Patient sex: M
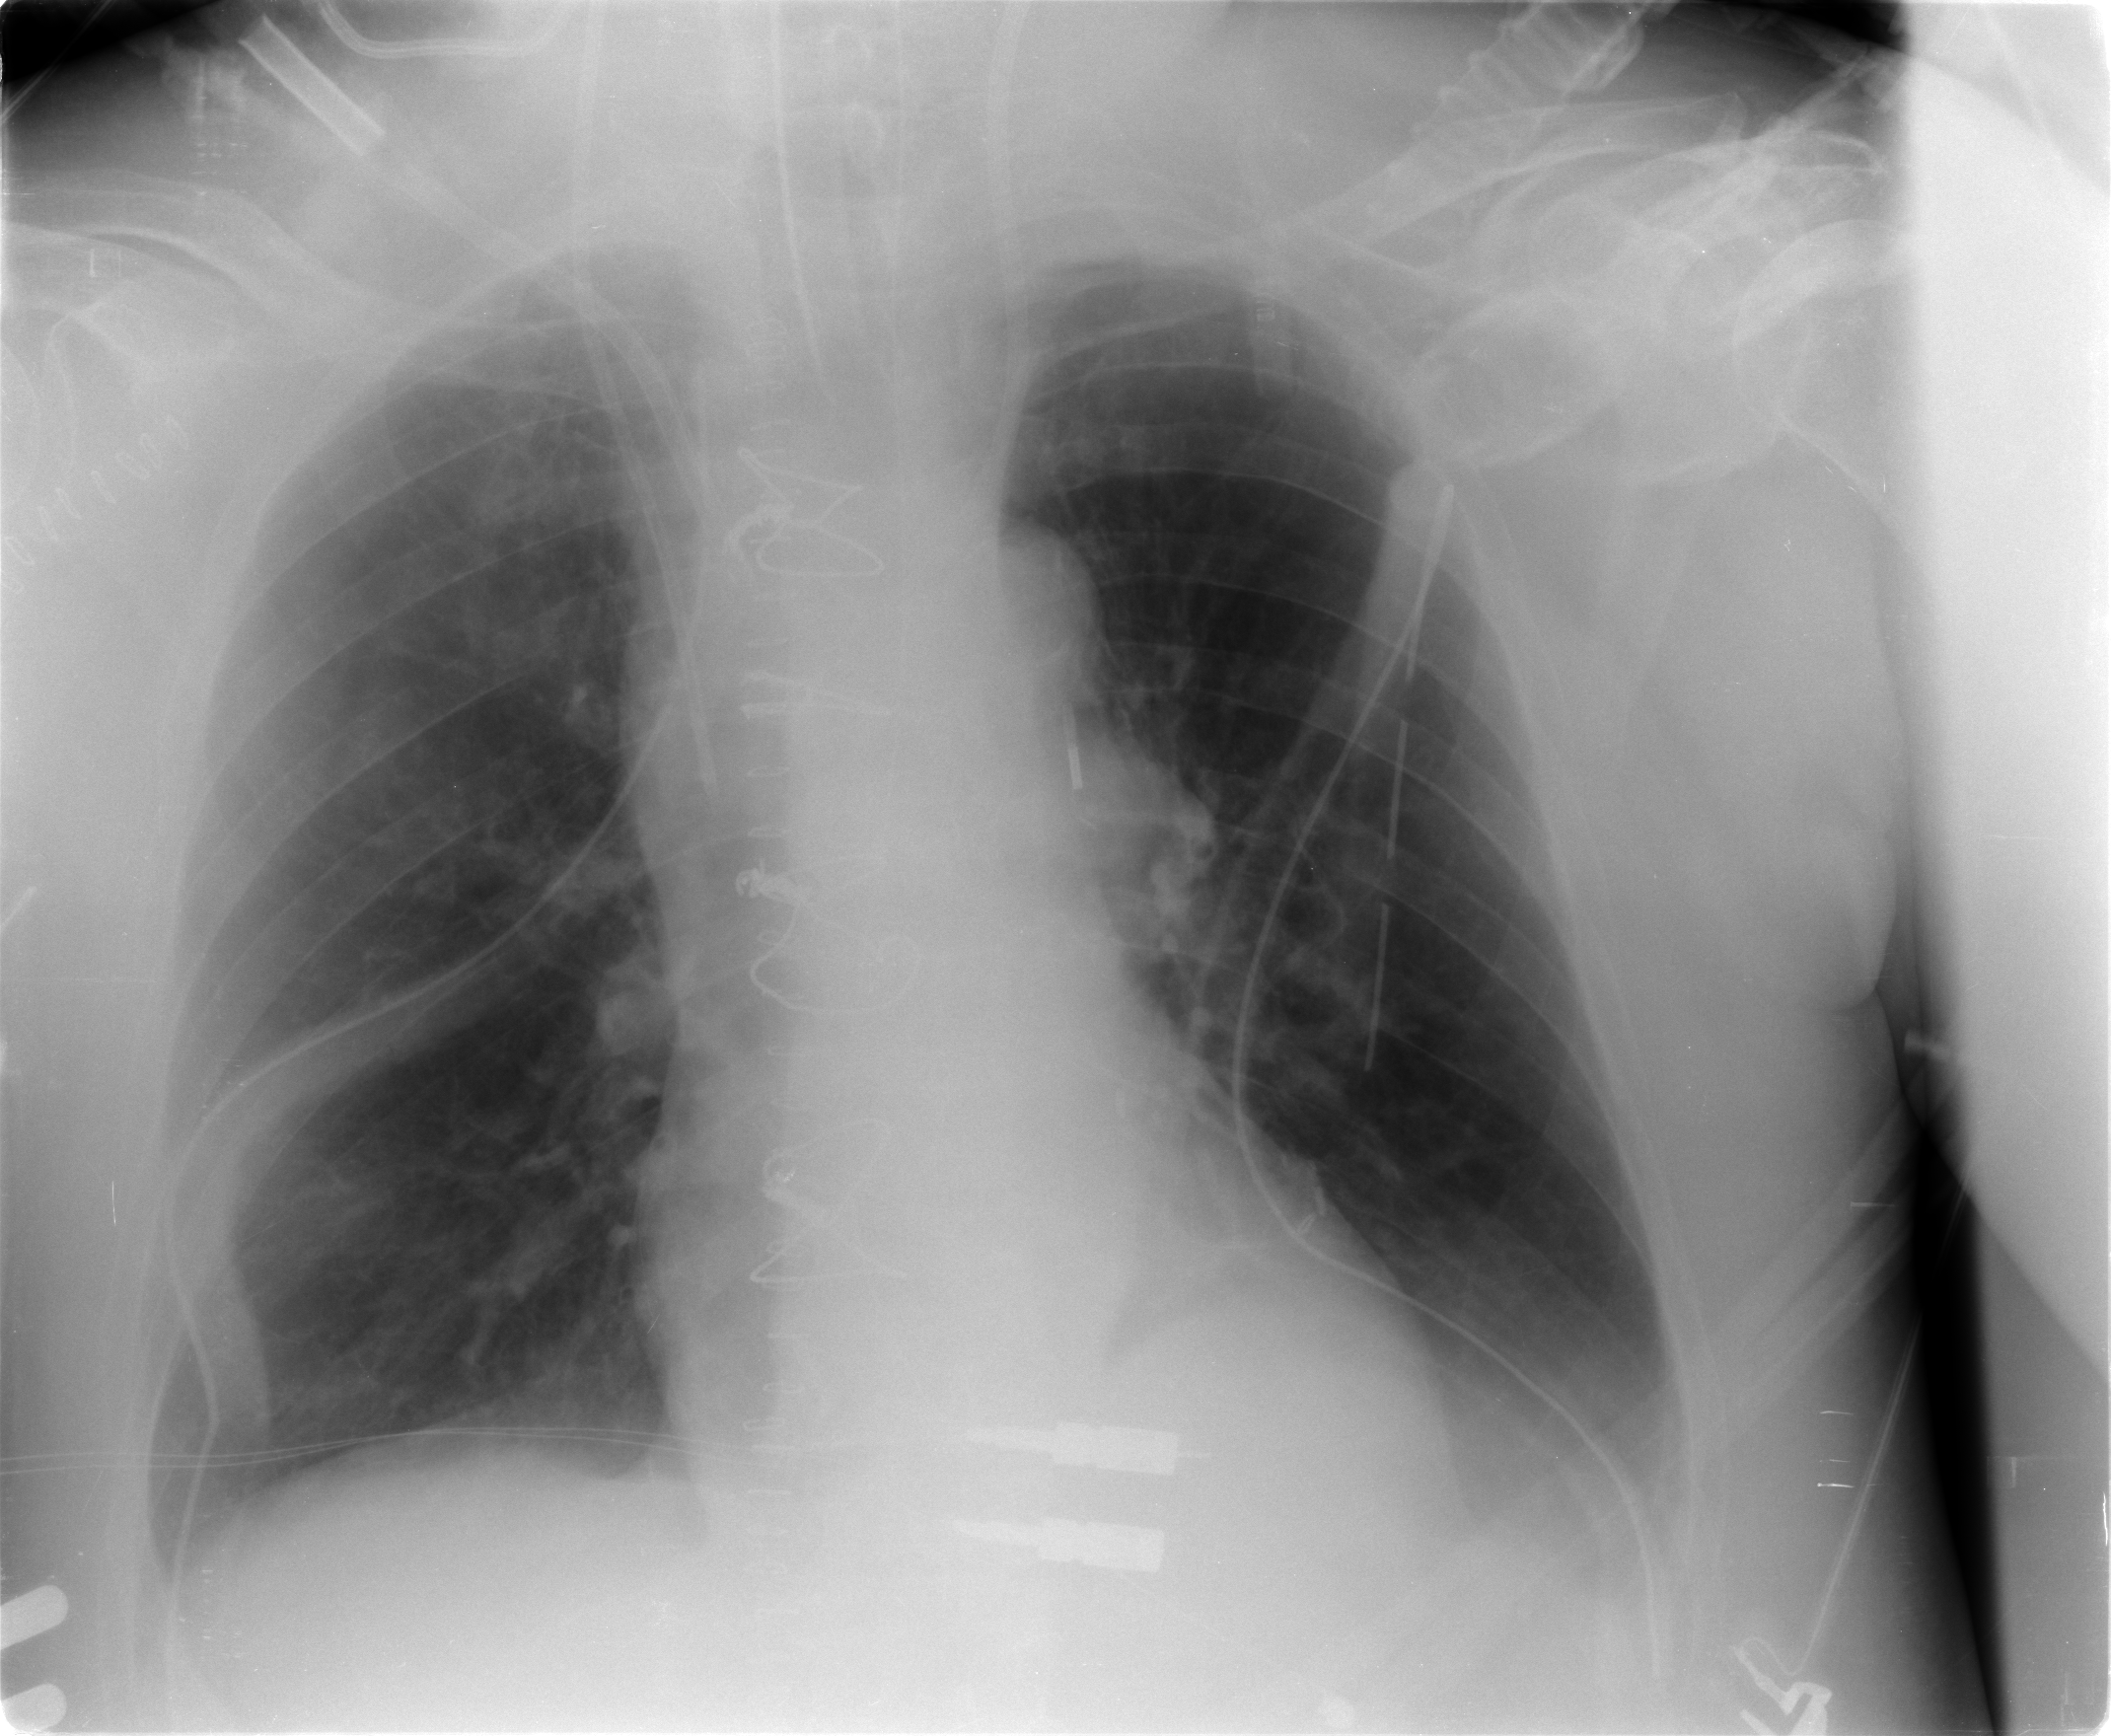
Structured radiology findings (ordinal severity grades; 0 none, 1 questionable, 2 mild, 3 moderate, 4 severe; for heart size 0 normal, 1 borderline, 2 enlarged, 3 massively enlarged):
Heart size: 0
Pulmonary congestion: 1
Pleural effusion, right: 0
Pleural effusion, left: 2
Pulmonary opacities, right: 0
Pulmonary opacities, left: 0
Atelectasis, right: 0
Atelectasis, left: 2